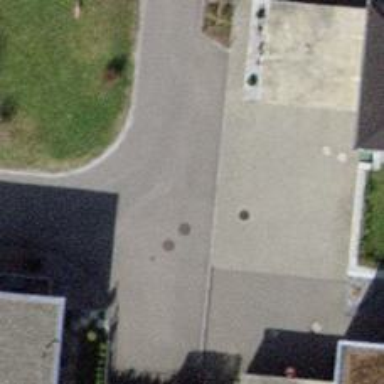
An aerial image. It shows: Residential road.